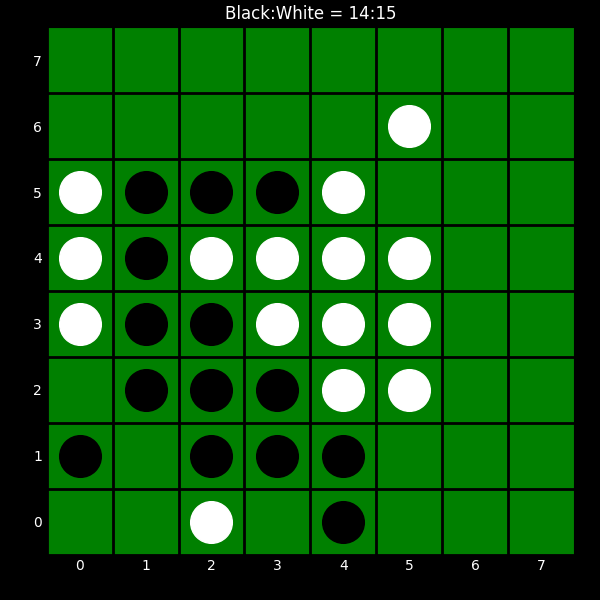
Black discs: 14
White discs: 15